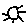
Label: sun